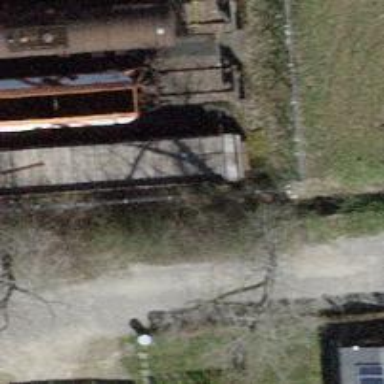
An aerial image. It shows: Single-track spur railway line.